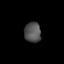
Tissue: skin
Cell type: Epithelial cells
Senescence score: 0.2144
Nuclear area (px): 325
Mean DAPI intensity: 83.351